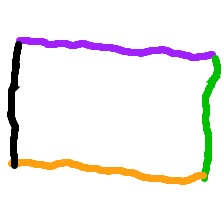
Shape: rectangle